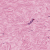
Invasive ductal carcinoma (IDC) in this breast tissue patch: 0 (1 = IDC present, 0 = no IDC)